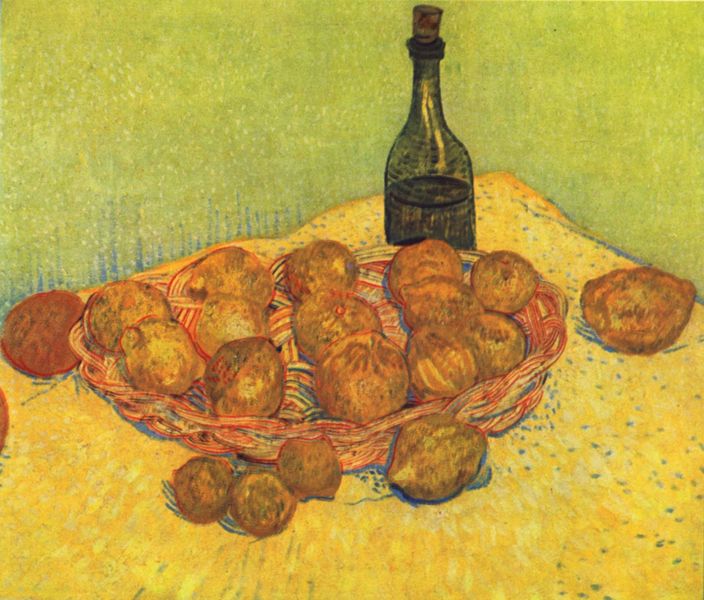
Titel: Stilleben mit Flasche, Zitronen und Orangen
Künstler: Vincent van Gogh
Standort: Otterlo
Institution: Kröller-Müller Museum
Schlagwörter: blau, dunkel, gemälde, wasser, weiß, cezanne, gelb, grün, impressionismus, ocker, braun, getränk, glas, hell, hintergrund, licht, orange, tisch, obst, rot, tuch, beige, expressionismus, malerei, flasche, trinken, wand, schale, tischdecke, tischtuch, spiegelung, pastos, decke, innen, rund, feigen, frucht, früchte, gemüse, stilleben, stillleben, orangen, äpfel, ecke, liegen, perspektive, moderne, farben, van gogh, rand, tafel, wein, tapete, glanz, korb, brot, striche, aufsicht, punkte, kante, außen, arrangement, weidenkorb, gogh, viele, kugeln, vincent van gogh, flüssigkeit, gefüllt, geflochten, kartoffeln, durchsichtig, rötlich, granatapfel, zitrone, mediterran, körbchen, korken, obstkorb, weinflasche, zitronen, verschluss, verschlossen, nüsse, fruchtkorb, vincent, brötchen, pinselspuren, zwiebeln, glasflasche, halbleer, halbvoll, glanzpunkt, quitten, semmel, semmeln, schaler, kork, weisswein, obs, verstreut, südfrüchte, flaschengrün, kartoffelb, tscih, ziton, schale flasche